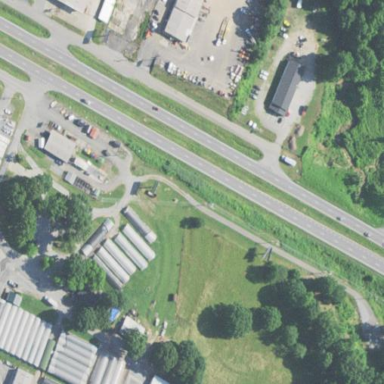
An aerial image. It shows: Asphalt surface in trunk highway area.